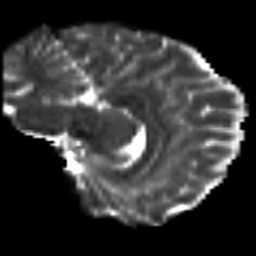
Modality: T2w
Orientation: sagittal
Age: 26
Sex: female
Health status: healthy
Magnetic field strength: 3 T
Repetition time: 8.4 s
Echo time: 0.0926 s